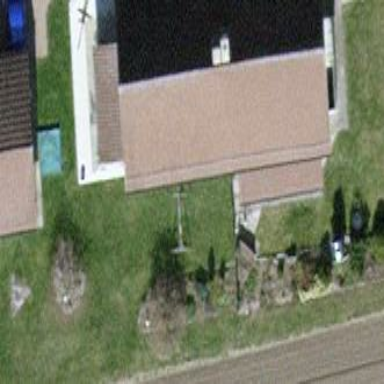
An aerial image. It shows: Semi-detached house with gabled roof.